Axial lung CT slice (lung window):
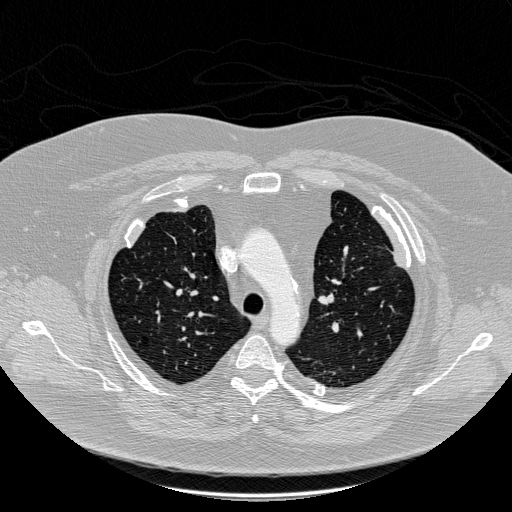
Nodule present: no